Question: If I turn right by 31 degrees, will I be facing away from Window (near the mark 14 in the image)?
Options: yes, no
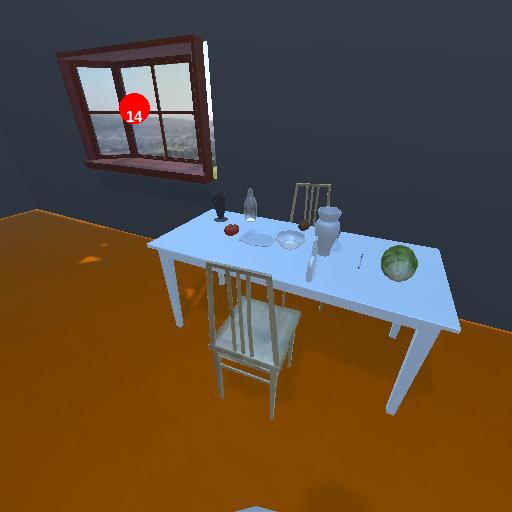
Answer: yes